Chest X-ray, PA view. Patient: 51 years old, sex F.
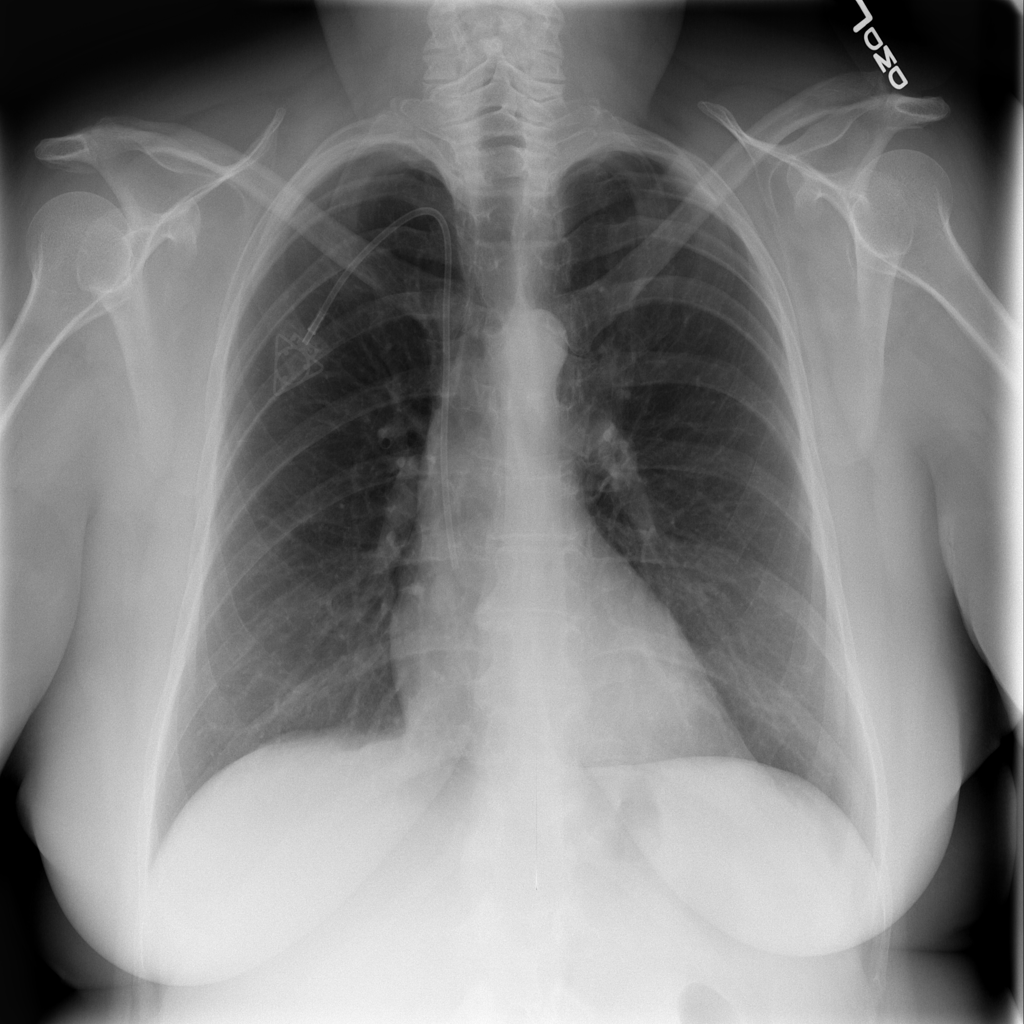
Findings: No Finding